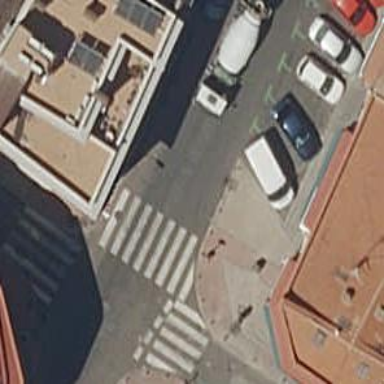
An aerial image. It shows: Uncontrolled road crossing.